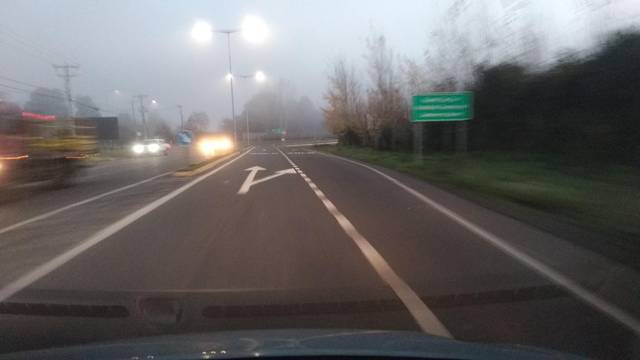
Region: Chile
Coordinates: -39.803, -73.241